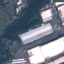
Label: Industrial